Question: Site: <URL>
I have been debugging this site for iPad and can't seem to get the footer and header backgrounds to span full width. It looks fine on the web but for some reason iPad show sup like the attached images (not full width), thoughts?

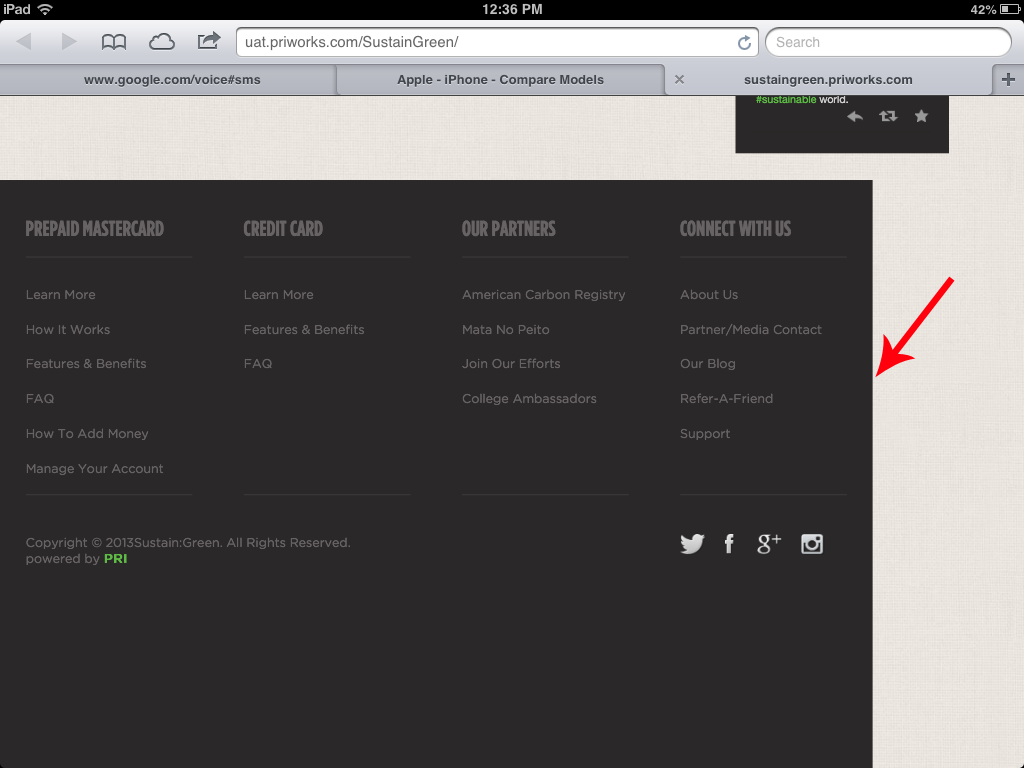
Answer: Looks like a common issue that might be fixed by setting a min-width on the HTML element. See <URL>
Feels like a bit of a hack though, will need thorough testing cross browser/device.